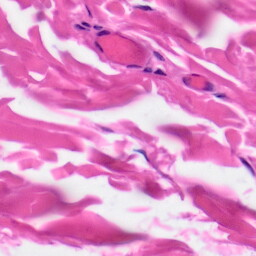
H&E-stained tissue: Skin